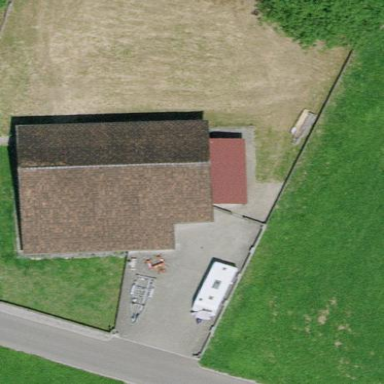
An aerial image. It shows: Farm auxiliary building.